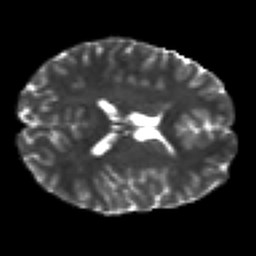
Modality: T2w
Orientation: axial
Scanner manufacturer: siemens
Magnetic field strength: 3 T
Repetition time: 7.8 s
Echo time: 0.09 s